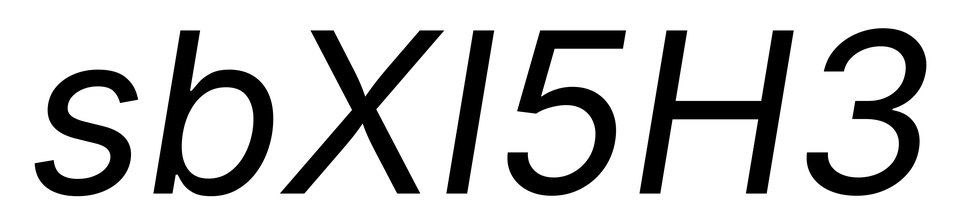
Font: Inter-Italic_Italic